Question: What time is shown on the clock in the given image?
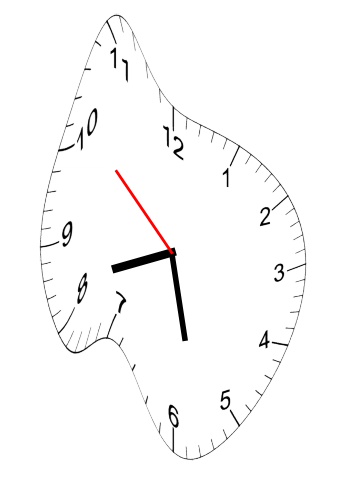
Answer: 08:27:52